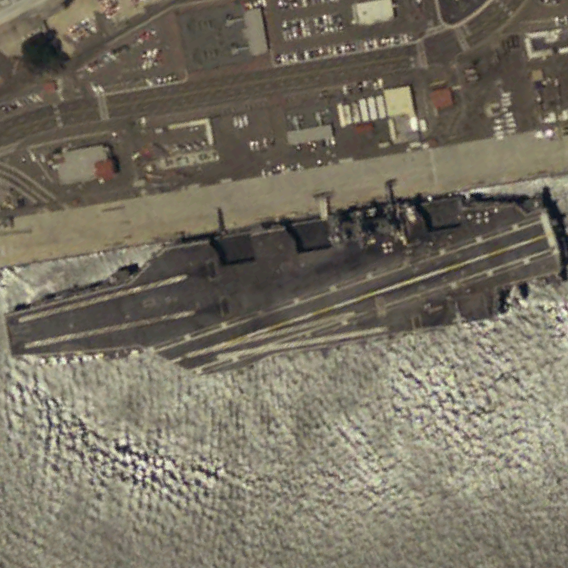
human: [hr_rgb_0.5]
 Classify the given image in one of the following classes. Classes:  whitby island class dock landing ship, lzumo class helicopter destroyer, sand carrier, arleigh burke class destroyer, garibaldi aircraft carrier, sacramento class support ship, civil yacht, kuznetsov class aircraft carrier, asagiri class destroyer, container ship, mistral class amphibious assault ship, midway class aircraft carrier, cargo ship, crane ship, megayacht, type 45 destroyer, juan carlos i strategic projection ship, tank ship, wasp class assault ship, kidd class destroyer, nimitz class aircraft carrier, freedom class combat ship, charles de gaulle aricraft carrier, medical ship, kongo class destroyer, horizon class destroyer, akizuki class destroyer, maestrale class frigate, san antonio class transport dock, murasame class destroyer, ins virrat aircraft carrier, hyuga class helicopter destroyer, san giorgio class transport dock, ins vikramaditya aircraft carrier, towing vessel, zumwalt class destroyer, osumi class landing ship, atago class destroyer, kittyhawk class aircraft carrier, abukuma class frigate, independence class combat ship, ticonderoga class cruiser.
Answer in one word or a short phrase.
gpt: Nimitz class aircraft carrier